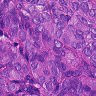
Metastatic tissue present: yes